Question: I have written an using firemonkey.

I simulate key events with this code:
'''
void kbdEvent(unsigned int key, int modifiers)
{
::CGEventSourceRef source =
CGEventSourceCreate(kCGEventSourceStateHIDSystemState);
::CGEventRef keyDown = CGEventCreateKeyboardEvent(source,
(::CGKeyCode)key, true);
::CGEventRef keyUp = CGEventCreateKeyboardEvent(source, (::CGKeyCode)key,
false);
CGEventSetFlags(keyDown, modifiers);
CGEventPost(kCGHIDEventTap, keyDown);
CGEventPost(kCGHIDEventTap, keyUp);
CFRelease(keyUp);
CFRelease(keyDown);
CFRelease(source);
}
'''
The problem is that when I press a key then my form receives focus and the generated event is not received by target app. If I put the following code in a timer there is no problem and the 'a' will typed in any editable target:
'''
kbdEvent(kVK_ANSI_A, 0);
'''
How can I do it without receive focus?
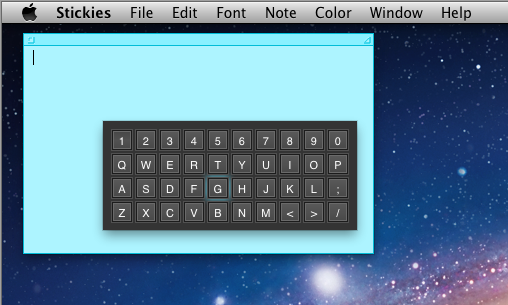
Answer: What you need to make an is a . See the most popular firemonkey <URL>.
A "No Activate" window does not become the foreground window when the user clicks it. The system does not bring this window to the foreground when the user minimizes or closes the foreground window.